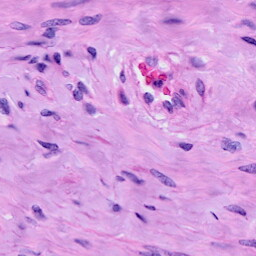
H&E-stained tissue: Cervix